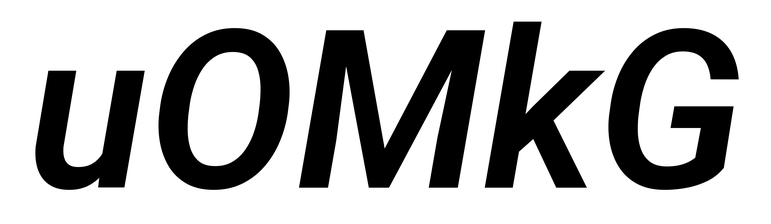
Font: Roboto-Italic_SemiBold_Italic